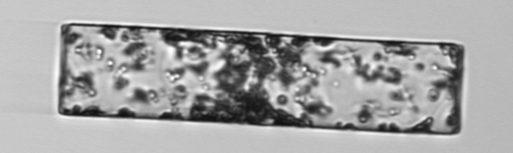
Label: Guinardia_flaccida